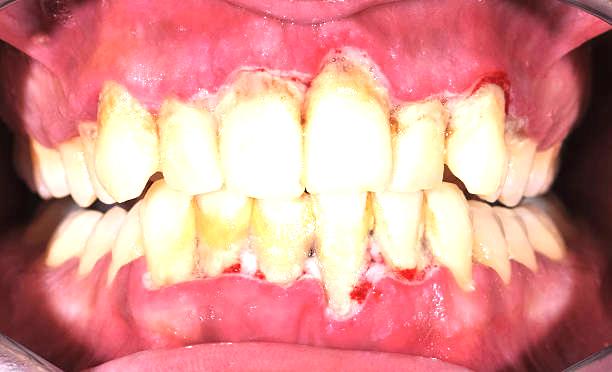
Condition: Gingivitis